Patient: sex M, age 69
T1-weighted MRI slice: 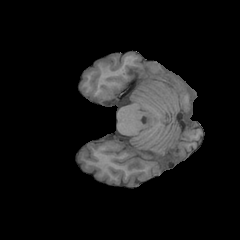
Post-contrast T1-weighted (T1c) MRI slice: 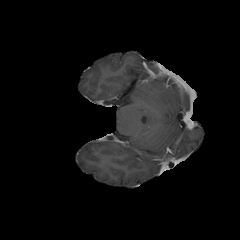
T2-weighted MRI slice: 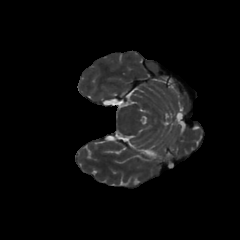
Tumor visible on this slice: no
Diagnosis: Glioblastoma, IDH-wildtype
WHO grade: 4